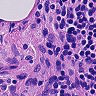
Metastatic tissue present: no